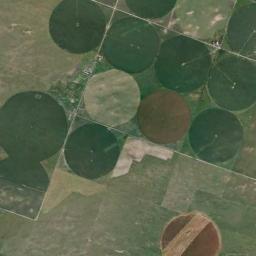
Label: circular_farmland